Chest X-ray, PA view. Patient: 72 years old, sex F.
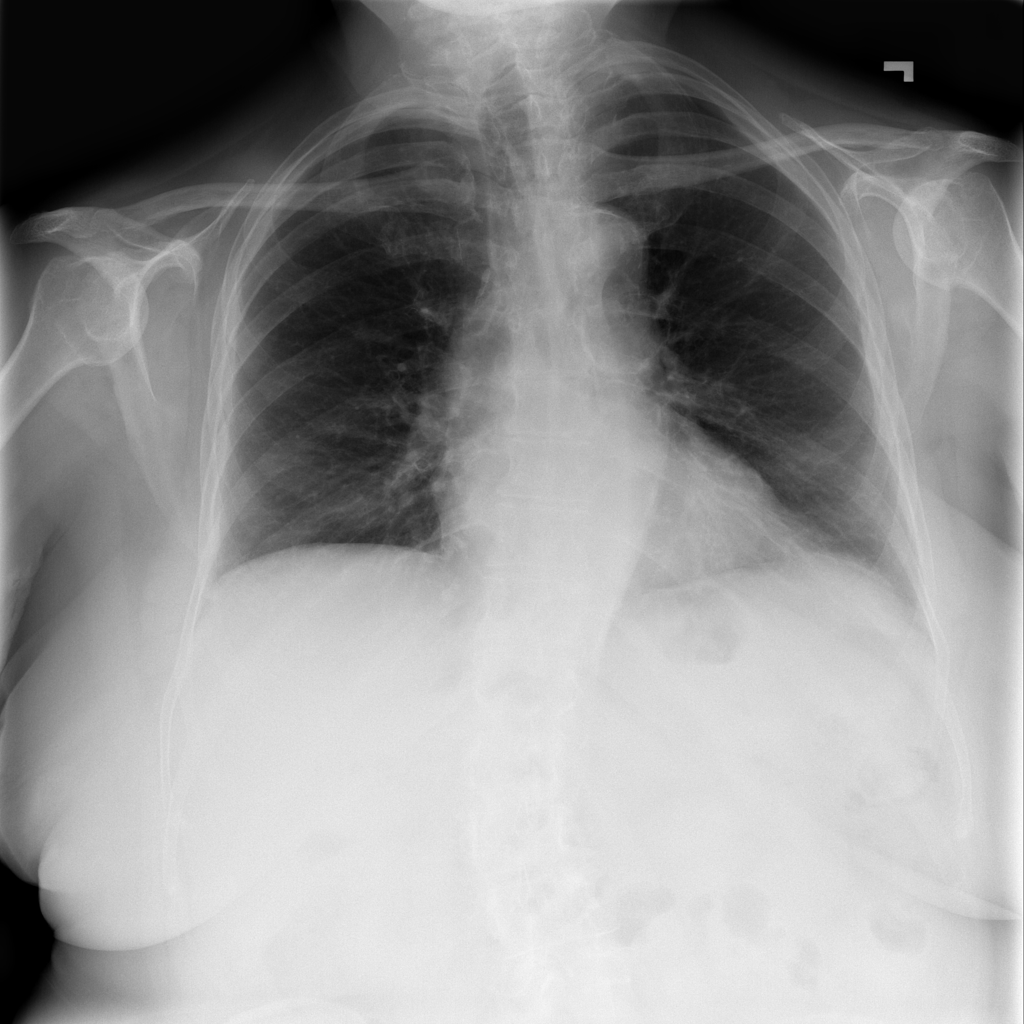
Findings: Infiltration